Aerial crown-view tile of a tropical tree (Barro Colorado Island, Panama), acquired 20250715:
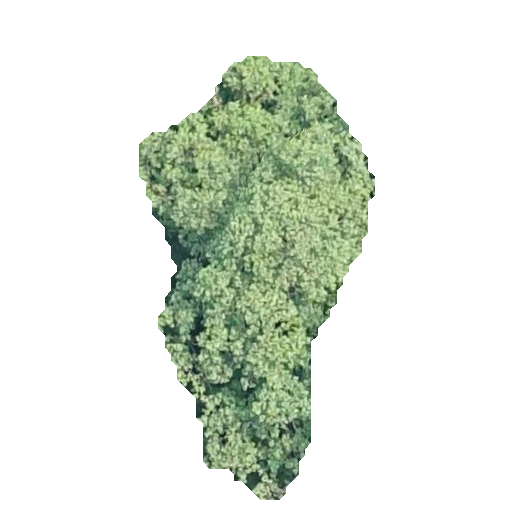
Species: Luehea seemannii
GBIF accepted scientific name: Luehea seemannii
Crown area: 97.154 m²